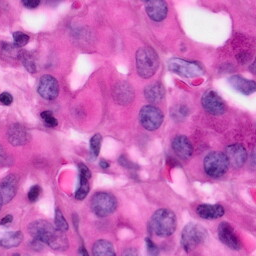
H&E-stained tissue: Pancreatic